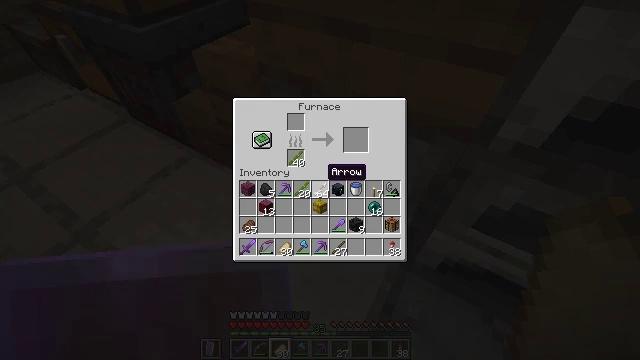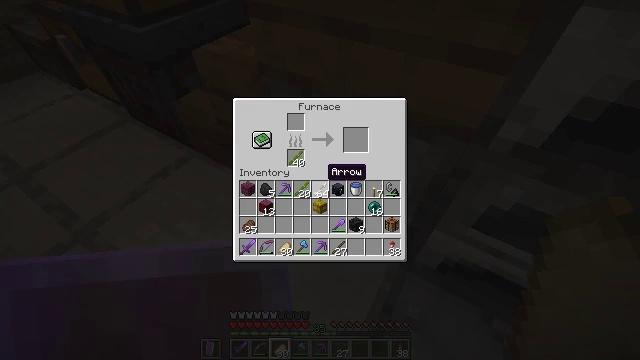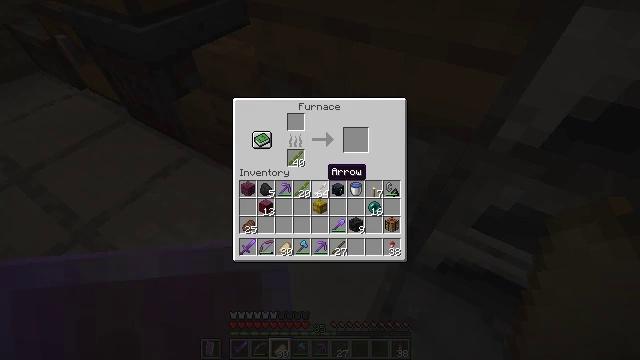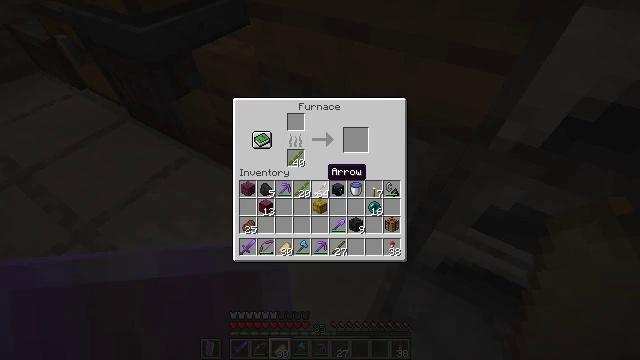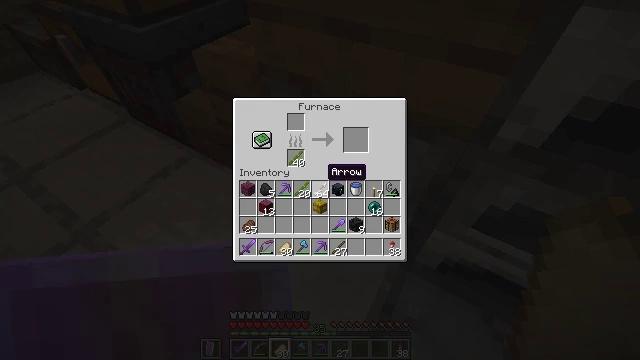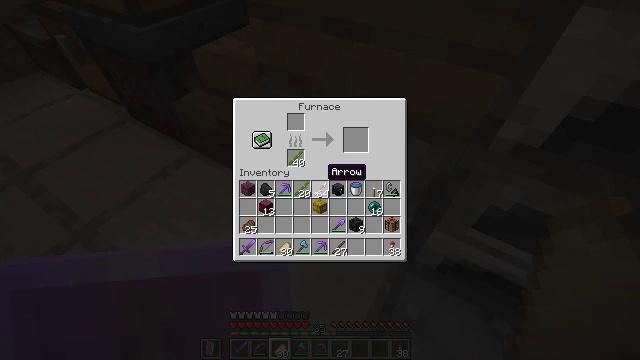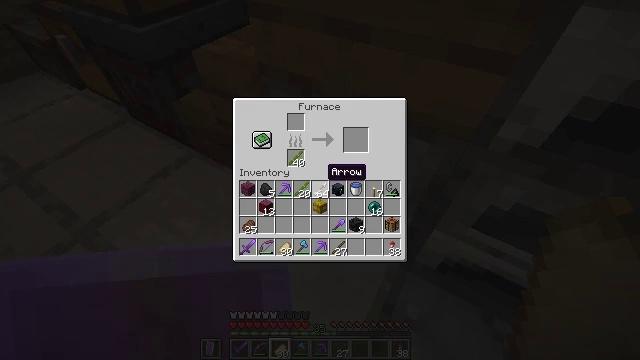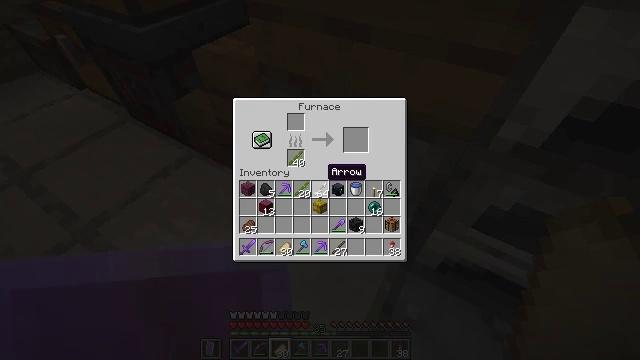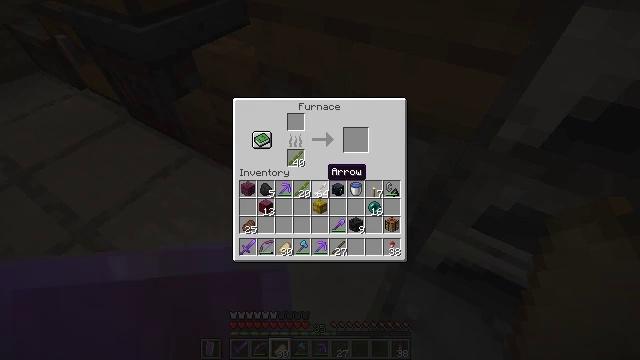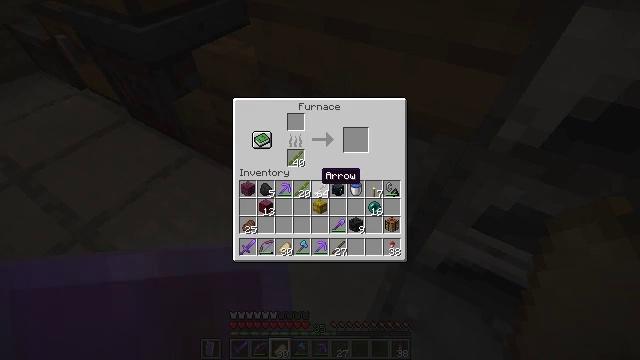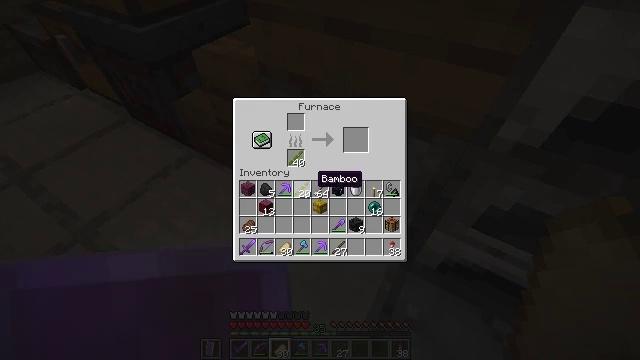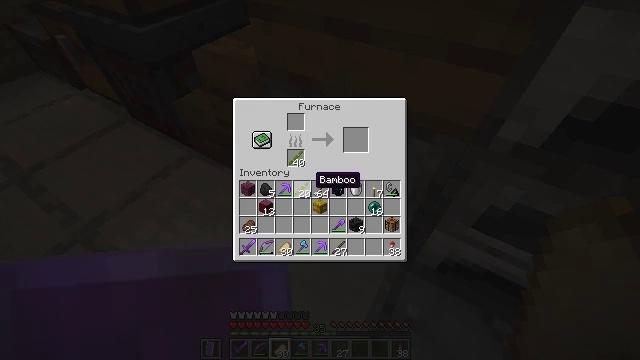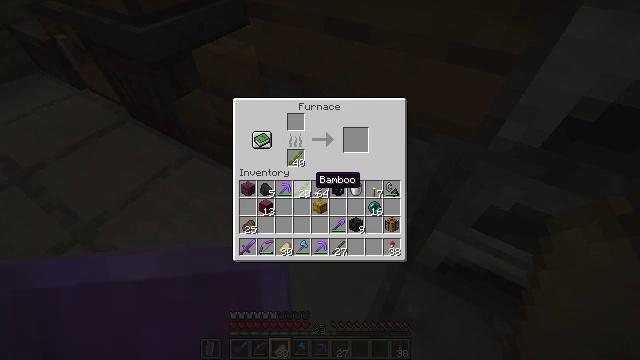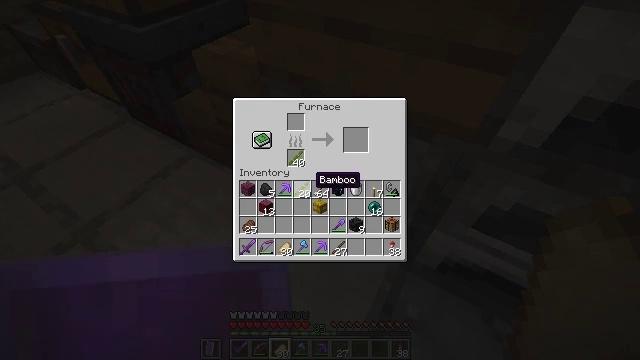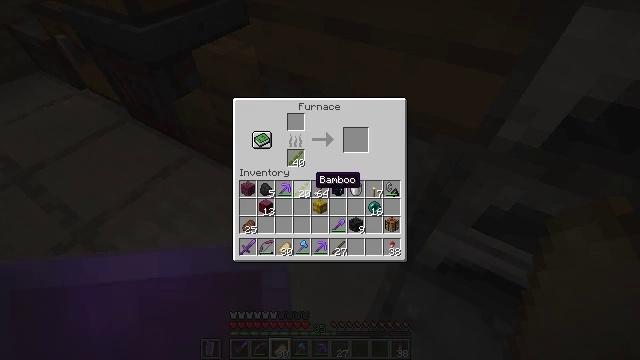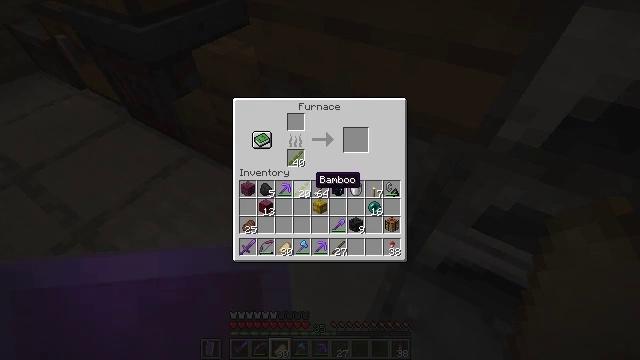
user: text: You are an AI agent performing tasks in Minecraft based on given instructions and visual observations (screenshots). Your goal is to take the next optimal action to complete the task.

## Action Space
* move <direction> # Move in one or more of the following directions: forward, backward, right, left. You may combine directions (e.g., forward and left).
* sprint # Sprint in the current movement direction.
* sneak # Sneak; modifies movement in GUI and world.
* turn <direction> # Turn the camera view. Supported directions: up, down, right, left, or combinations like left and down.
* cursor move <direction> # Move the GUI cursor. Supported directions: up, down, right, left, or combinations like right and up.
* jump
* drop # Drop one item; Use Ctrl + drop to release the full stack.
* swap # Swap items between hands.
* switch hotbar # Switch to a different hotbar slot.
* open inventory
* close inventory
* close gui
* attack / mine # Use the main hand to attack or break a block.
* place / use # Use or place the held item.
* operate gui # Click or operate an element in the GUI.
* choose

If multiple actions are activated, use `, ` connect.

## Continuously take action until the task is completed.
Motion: motion action
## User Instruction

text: Gather the magenta shulker box from the ground.
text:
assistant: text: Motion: no_op
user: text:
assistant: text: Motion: no_op
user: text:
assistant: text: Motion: no_op
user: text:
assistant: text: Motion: no_op
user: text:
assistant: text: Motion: sneak
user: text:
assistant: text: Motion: sneak
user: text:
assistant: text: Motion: sneak
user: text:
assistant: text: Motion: sneak
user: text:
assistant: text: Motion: sneak
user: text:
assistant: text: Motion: sneak
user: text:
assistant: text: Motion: sneak
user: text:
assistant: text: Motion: sneak
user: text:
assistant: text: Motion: sneak
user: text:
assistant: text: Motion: sneak
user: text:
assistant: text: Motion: sneak
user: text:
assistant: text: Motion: sneak
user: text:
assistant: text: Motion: sneak, attack / mine
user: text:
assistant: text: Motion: sneak, attack / mine
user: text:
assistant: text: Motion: sneak, attack / mine
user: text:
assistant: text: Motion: sneak
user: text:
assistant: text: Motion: sneak
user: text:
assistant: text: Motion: sneak
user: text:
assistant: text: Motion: sneak
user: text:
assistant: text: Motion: no_op
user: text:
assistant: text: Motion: no_op
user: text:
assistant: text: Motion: no_op
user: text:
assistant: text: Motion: no_op
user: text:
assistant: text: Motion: no_op
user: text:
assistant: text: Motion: no_op
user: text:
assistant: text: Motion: turn right and up